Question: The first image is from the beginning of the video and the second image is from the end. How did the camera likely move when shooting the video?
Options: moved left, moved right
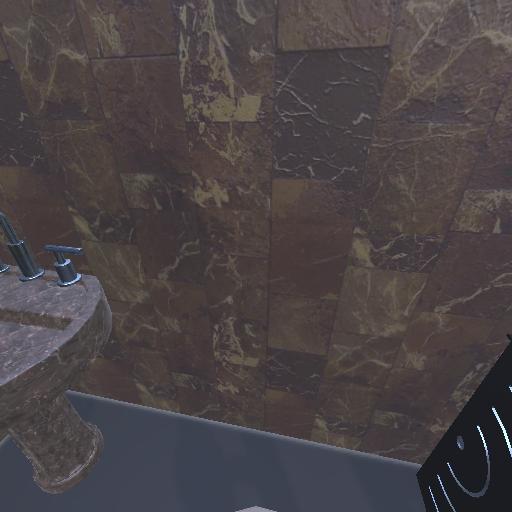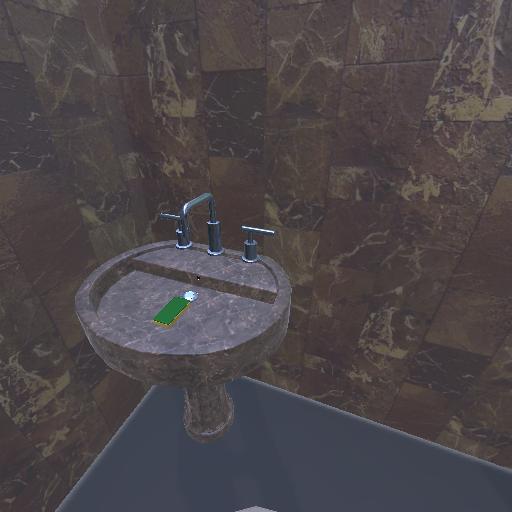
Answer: moved left